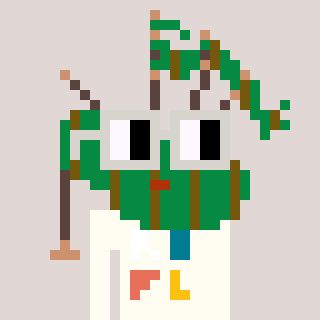
a pixel art character with square light gray glasses, a bagpipe-shaped head and a grayscale-colored body on a warm background